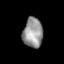
Tissue: lung
Cell type: Endothelial cells
Senescence score: 0.5747
Nuclear area (px): 582
Mean DAPI intensity: 148.027